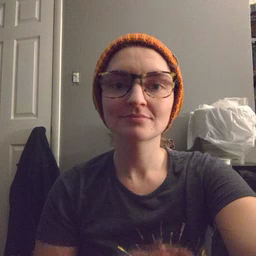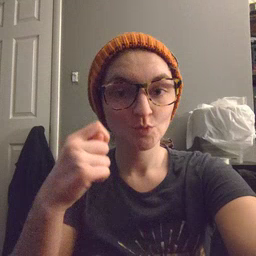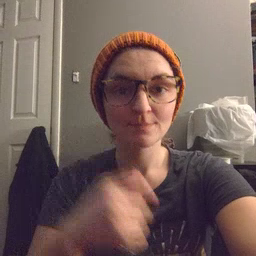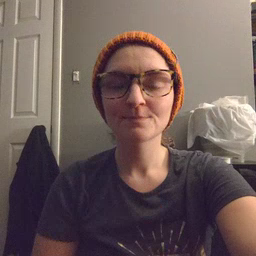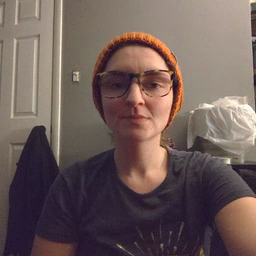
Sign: toy